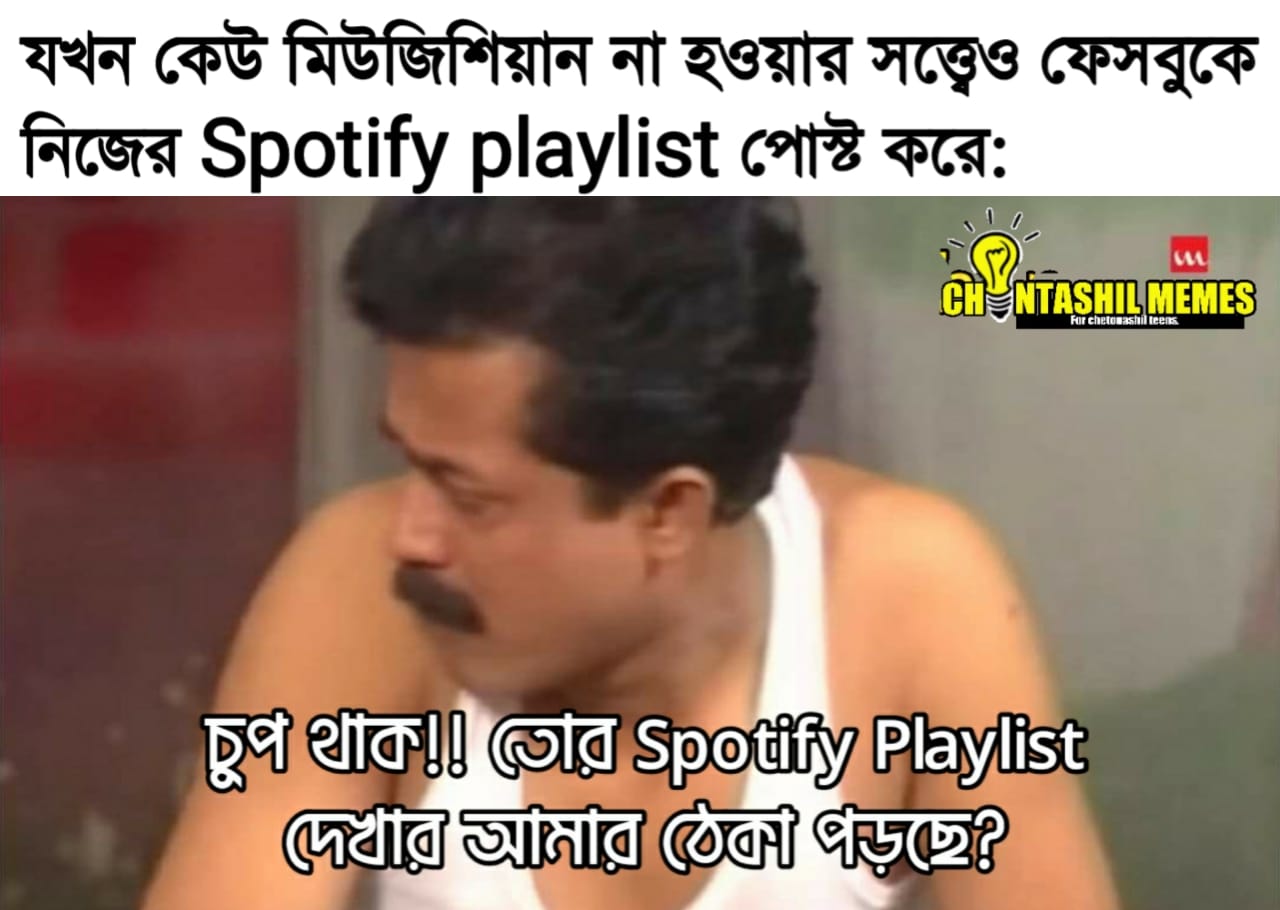
Caption: যখন কেউ মিউজিশিয়ান না হওয়া সত্ত্বেও ফেসবুকে নিজের  Spotify playlist পোস্ট করে     চুপ থাক !! তোর Spotify Playlist দেখার আমার ঠেকা পড়ছে ?
Label: non-hate